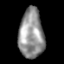
Tissue: lung
Cell type: Epithelial cells
Senescence score: 0.2257
Nuclear area (px): 1195
Mean DAPI intensity: 146.919